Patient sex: F
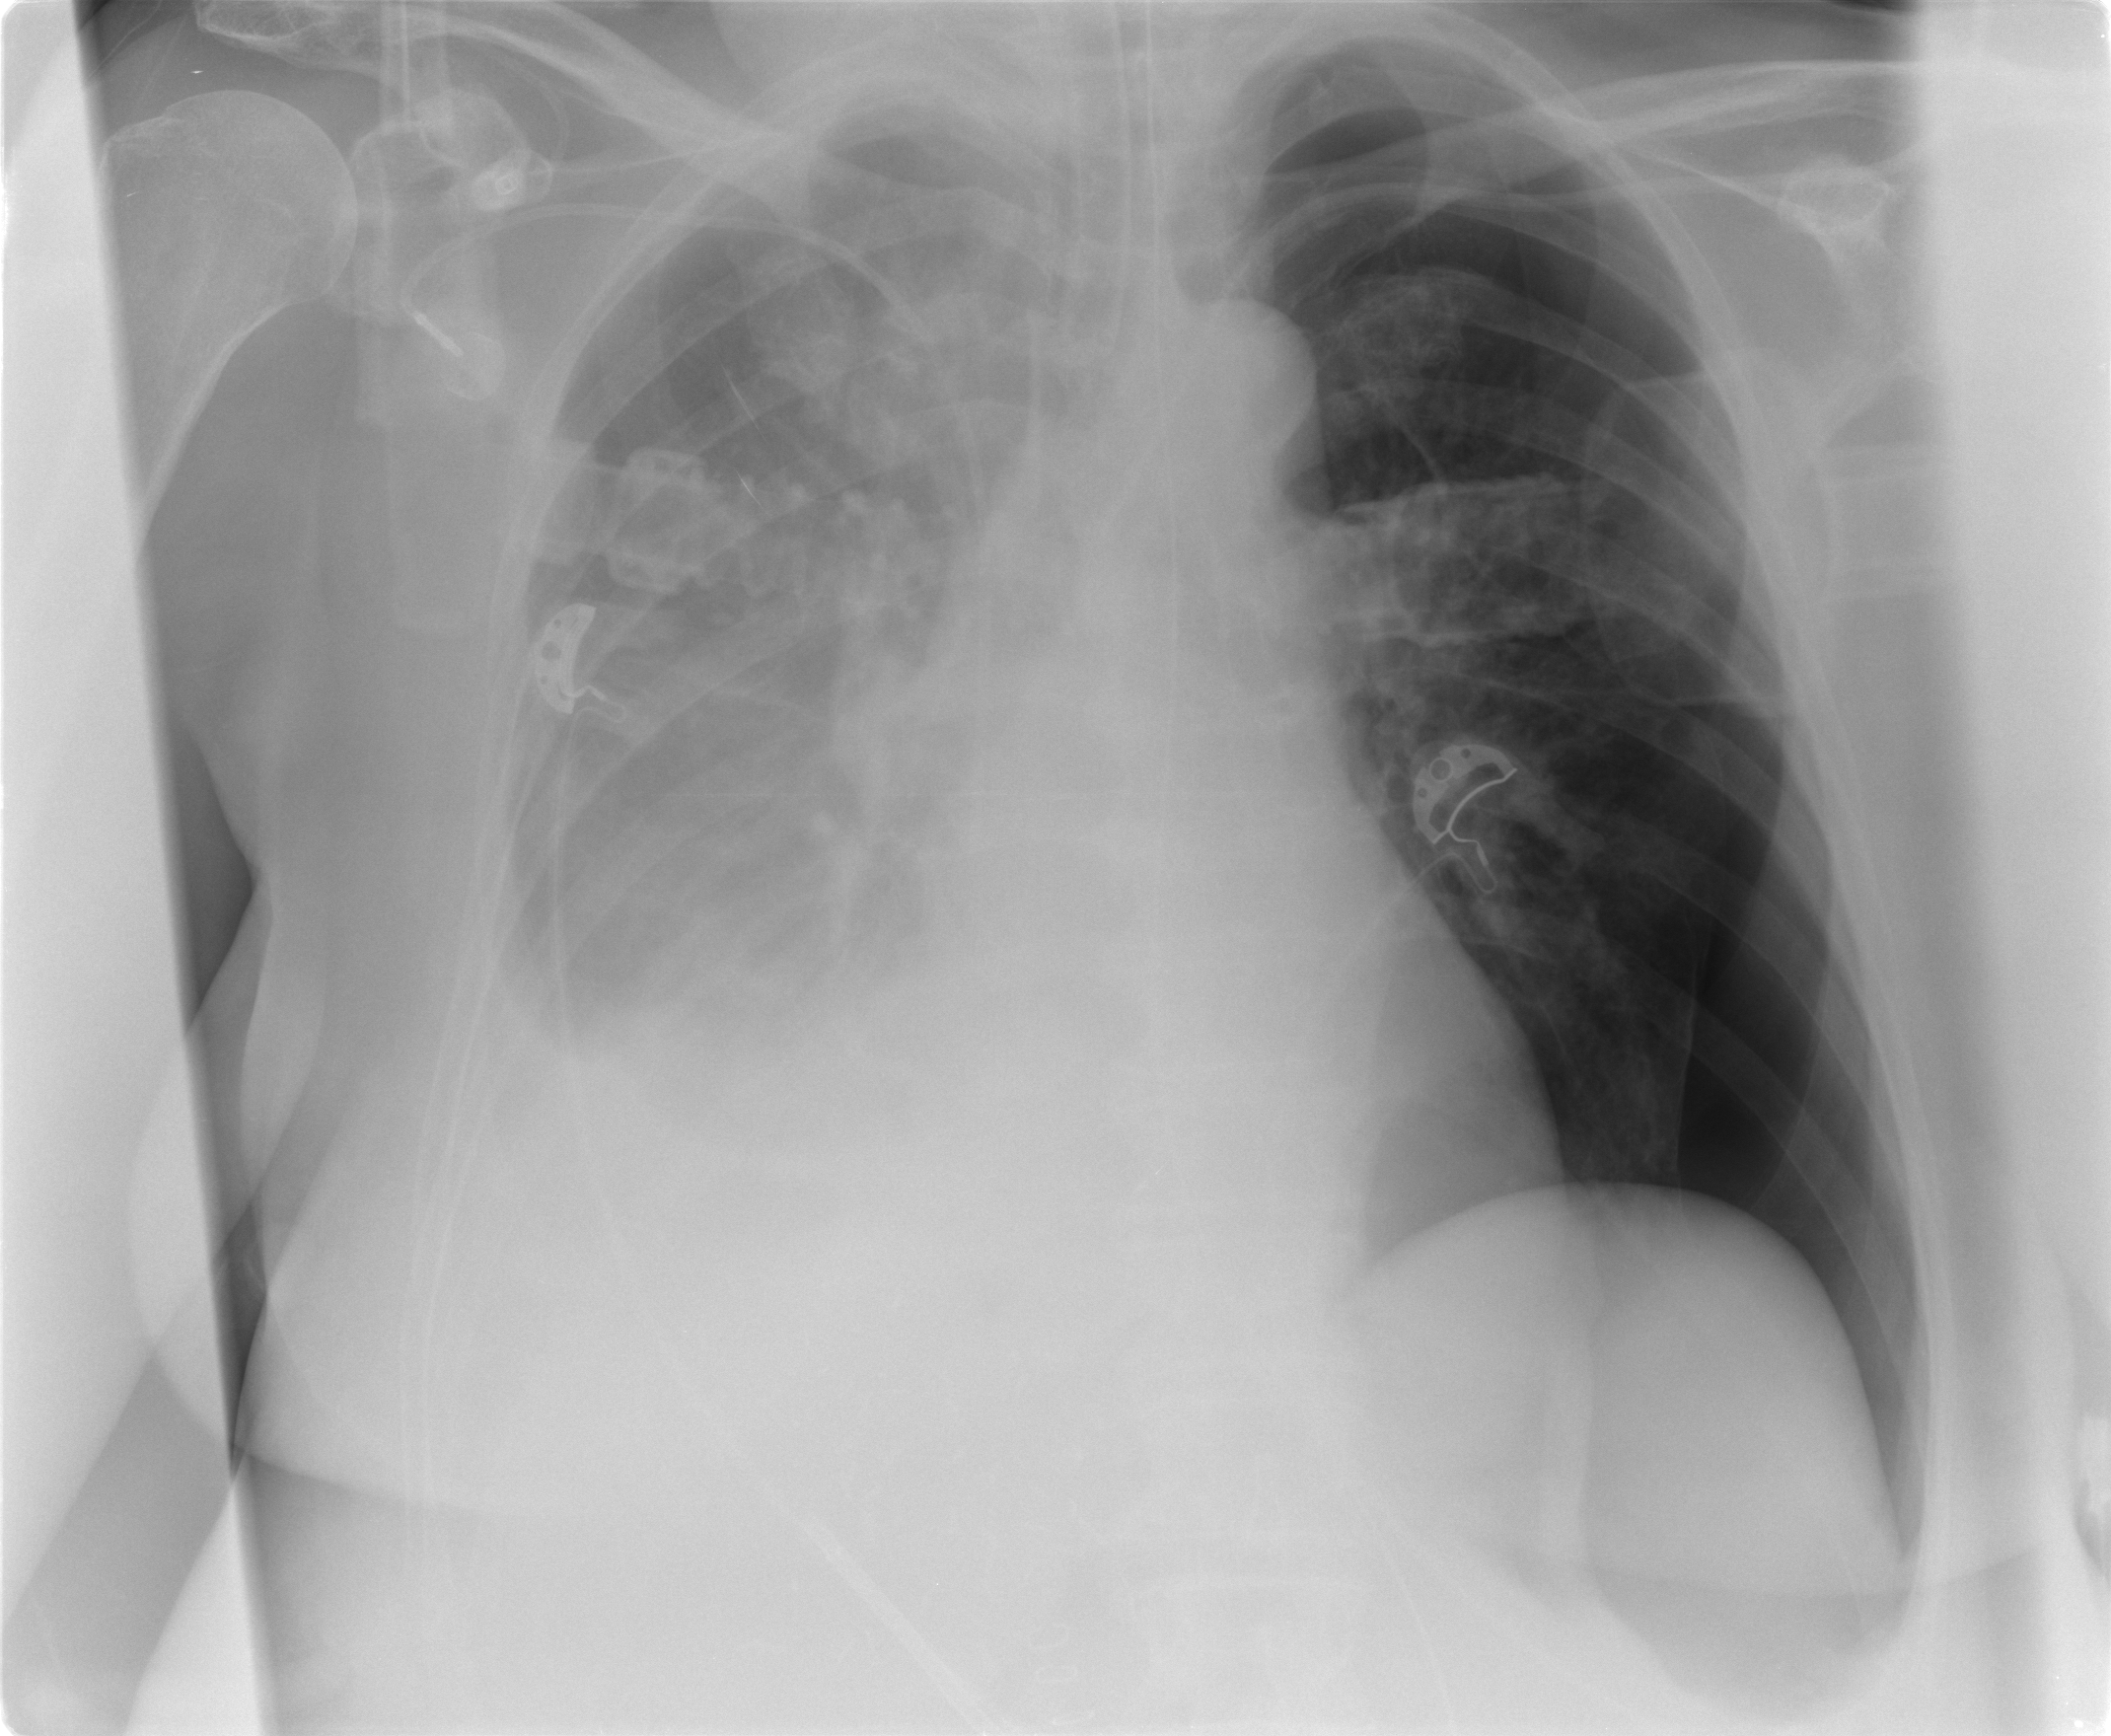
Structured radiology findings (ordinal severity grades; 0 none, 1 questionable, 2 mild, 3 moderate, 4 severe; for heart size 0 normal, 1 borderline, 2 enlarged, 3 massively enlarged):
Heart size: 0
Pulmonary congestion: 0
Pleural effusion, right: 0
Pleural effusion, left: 0
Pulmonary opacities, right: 0
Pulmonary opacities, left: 0
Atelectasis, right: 3
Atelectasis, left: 0